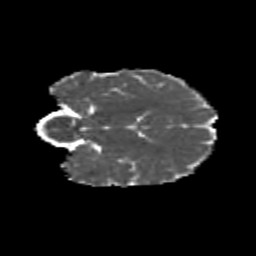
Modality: MD
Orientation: coronal
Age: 10
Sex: male
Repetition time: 9.512 s
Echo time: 0.089 s